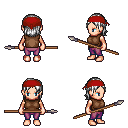
a pixel art fantasy rpg character, female body template, human, light skin, brown sleeveless shirt, magenta pants, white long bangs hairstyle, red bandana, spear, four views (front, back, left, right), 2x2 character sprite sheet, small pixel art, hard edges, no anti-aliasing